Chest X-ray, AP view. Patient: 30 years old, sex F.
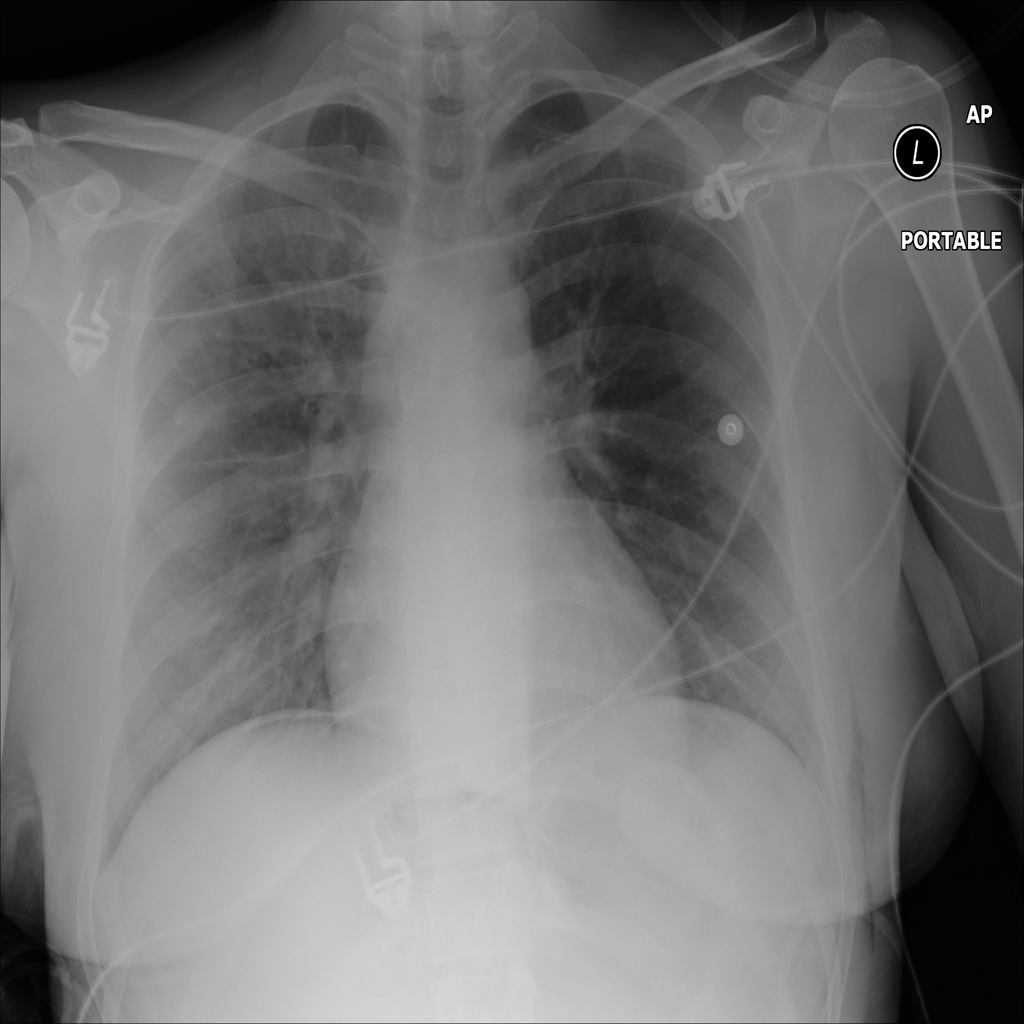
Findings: No Finding